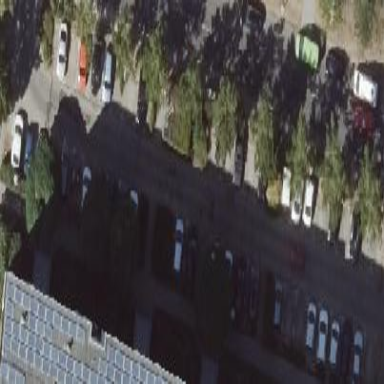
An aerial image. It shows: Street side parking area.